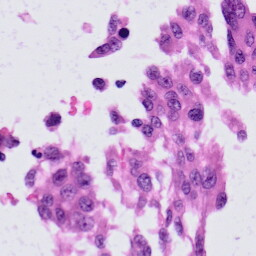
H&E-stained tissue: Skin